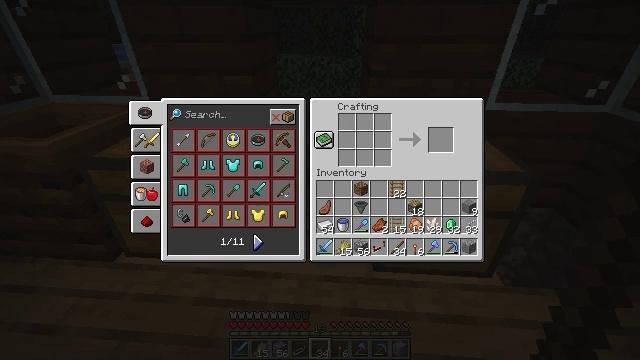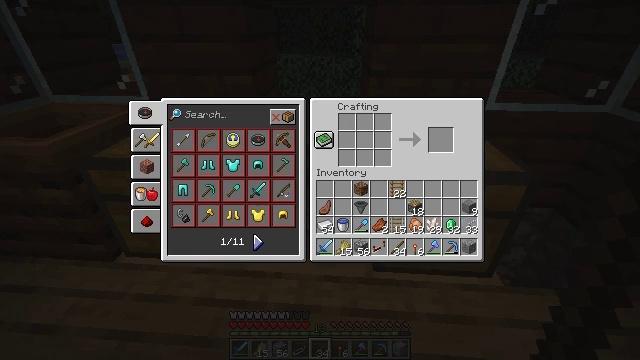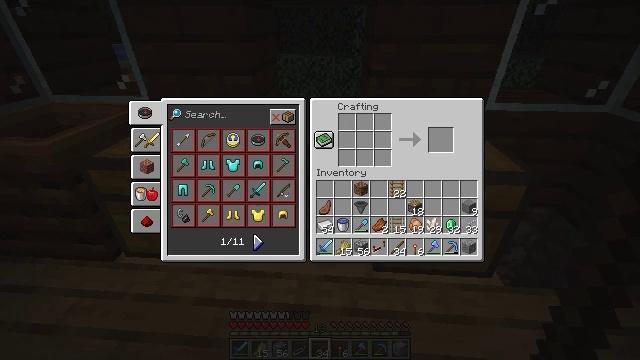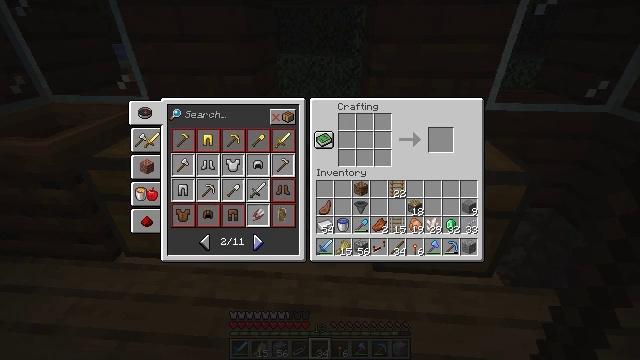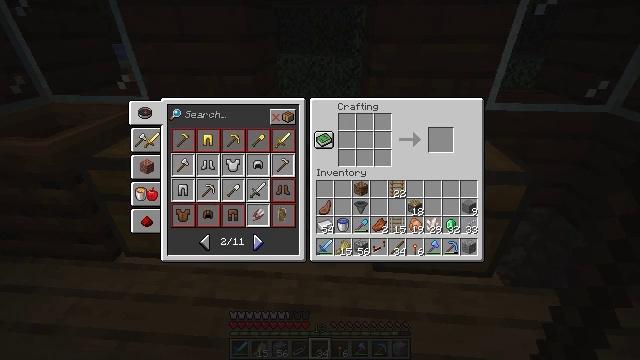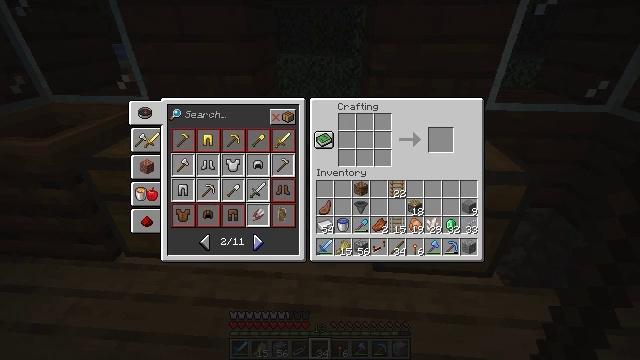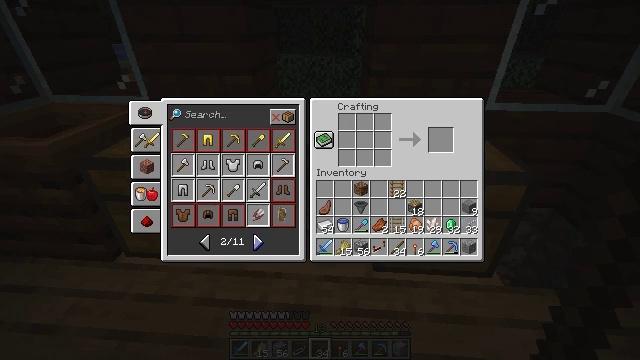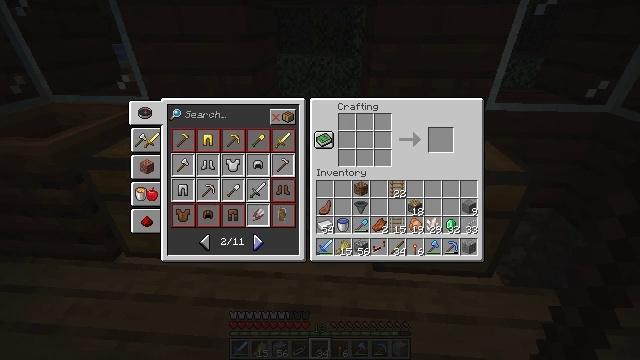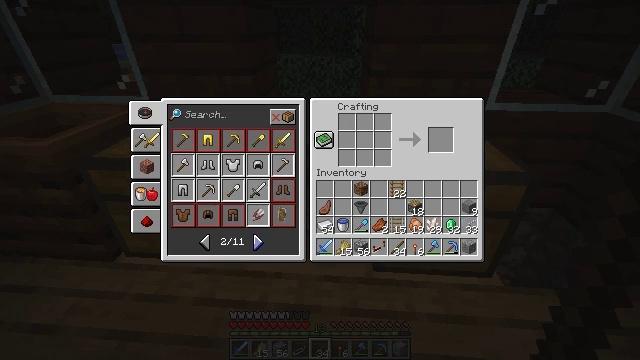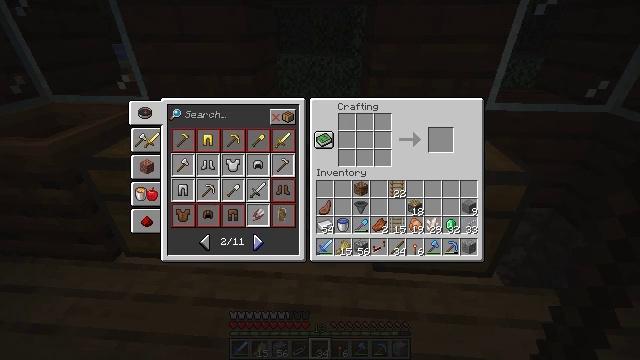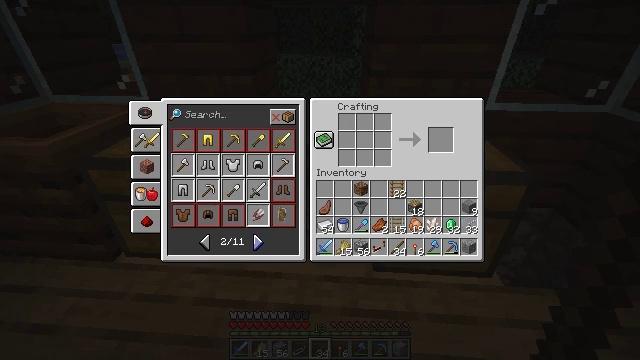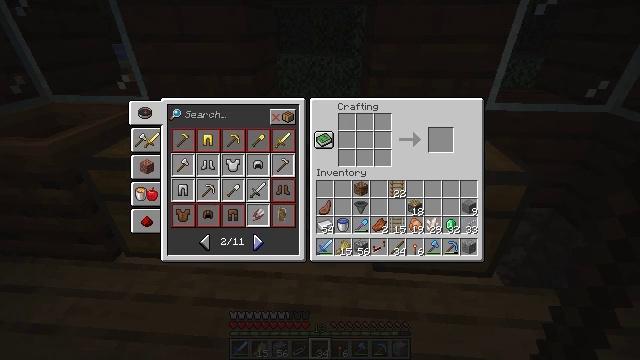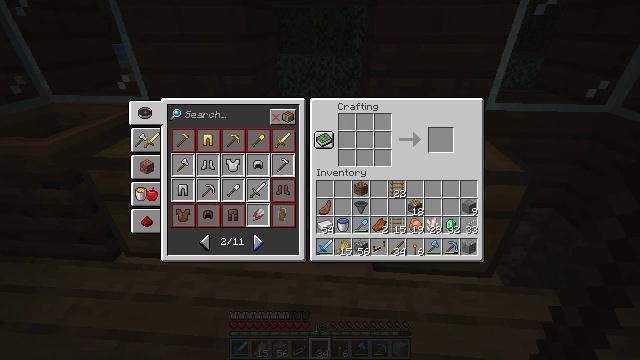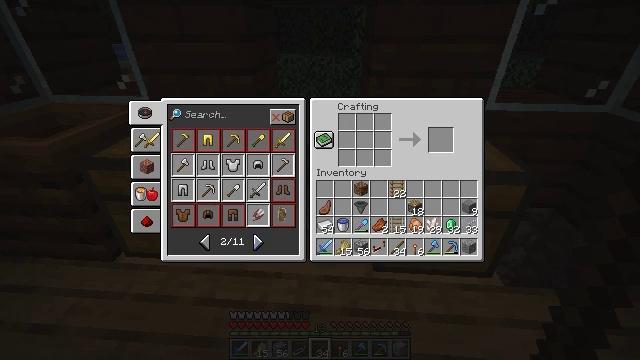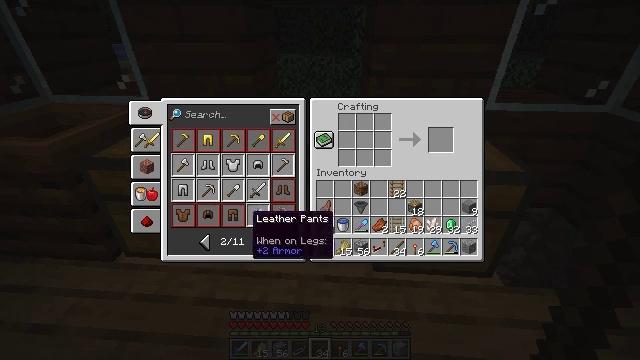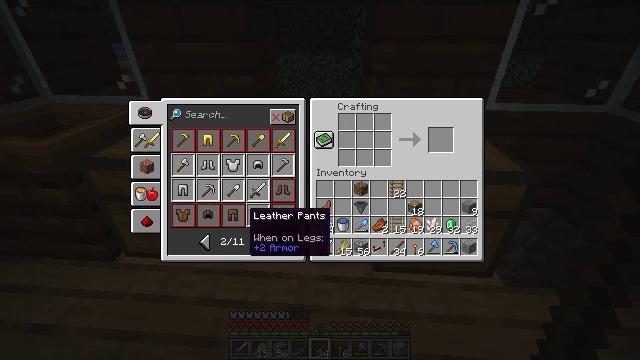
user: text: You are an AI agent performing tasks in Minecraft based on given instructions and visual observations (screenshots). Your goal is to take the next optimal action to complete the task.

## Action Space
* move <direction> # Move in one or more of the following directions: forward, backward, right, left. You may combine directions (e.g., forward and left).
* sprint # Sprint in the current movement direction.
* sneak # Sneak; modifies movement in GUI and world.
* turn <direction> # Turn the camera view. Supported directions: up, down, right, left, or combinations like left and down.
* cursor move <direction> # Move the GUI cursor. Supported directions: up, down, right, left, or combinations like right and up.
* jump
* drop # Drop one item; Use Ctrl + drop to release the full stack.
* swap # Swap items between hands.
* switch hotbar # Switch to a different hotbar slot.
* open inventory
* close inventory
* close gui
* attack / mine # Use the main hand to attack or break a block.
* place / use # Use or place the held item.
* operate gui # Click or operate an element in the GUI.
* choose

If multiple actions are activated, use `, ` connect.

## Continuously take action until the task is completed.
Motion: motion action
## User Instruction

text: Use the crafting table to craft a repeater.
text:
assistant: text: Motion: no_op
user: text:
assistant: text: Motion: no_op
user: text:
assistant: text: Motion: operate gui
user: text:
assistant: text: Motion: operate gui
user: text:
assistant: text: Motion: operate gui
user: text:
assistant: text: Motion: operate gui
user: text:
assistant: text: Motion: no_op
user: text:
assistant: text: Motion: no_op
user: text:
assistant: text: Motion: no_op
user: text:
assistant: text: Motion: no_op
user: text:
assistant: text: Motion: no_op
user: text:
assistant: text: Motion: no_op
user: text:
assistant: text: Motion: no_op
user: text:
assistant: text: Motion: no_op
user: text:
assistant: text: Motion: no_op
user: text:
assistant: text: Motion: no_op
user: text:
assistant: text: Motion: no_op
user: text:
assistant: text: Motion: no_op
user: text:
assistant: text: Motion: no_op
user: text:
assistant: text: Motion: cursor move right and down
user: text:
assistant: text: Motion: no_op
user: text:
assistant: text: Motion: no_op
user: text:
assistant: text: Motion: no_op
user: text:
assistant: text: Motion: no_op
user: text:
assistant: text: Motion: operate gui
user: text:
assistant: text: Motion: operate gui
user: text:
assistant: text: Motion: operate gui
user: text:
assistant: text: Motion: operate gui
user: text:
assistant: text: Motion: no_op
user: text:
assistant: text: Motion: no_op